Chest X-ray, AP view. Patient: 59 years old, sex M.
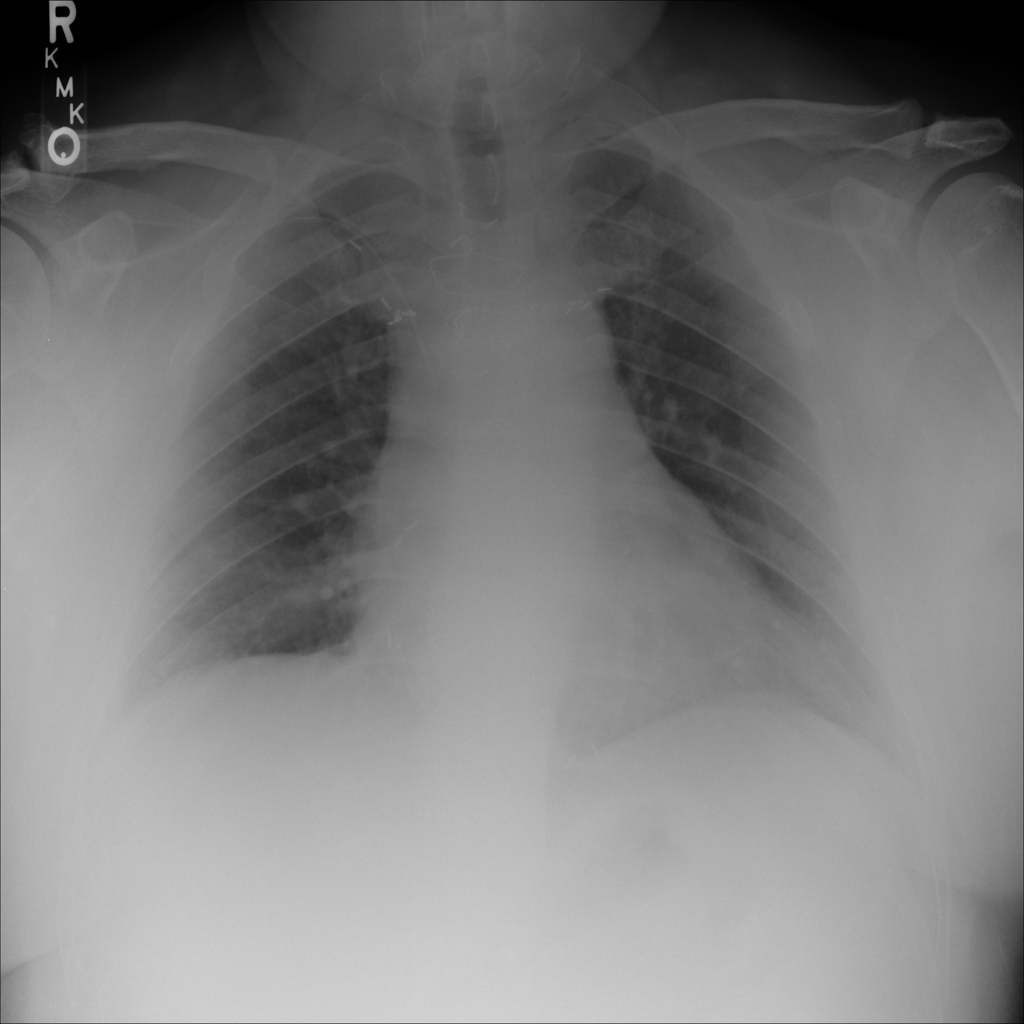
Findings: No Finding